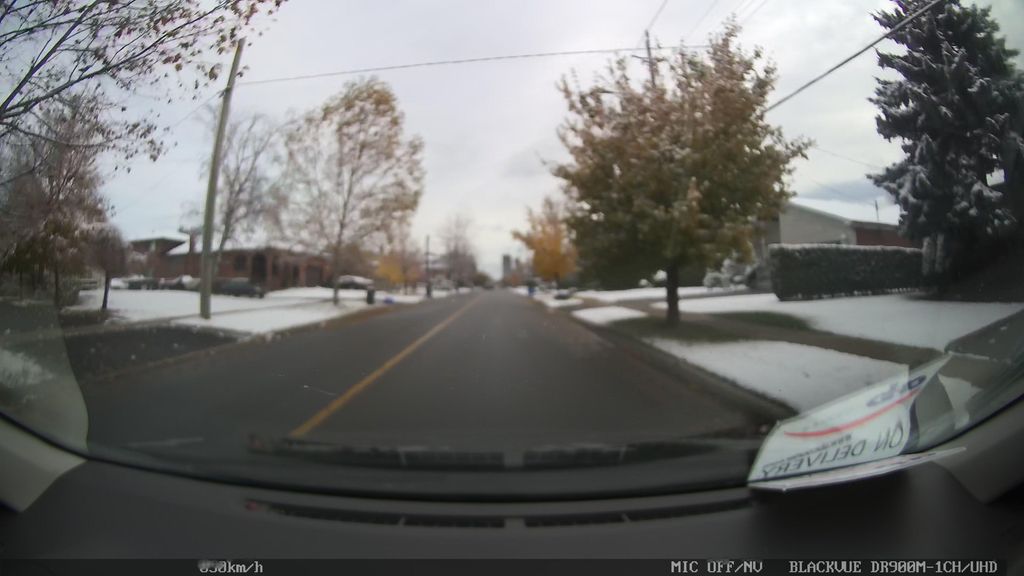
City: toronto